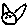
Label: cat